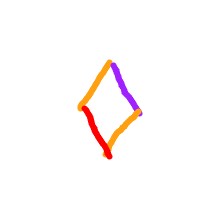
Shape: rhombus